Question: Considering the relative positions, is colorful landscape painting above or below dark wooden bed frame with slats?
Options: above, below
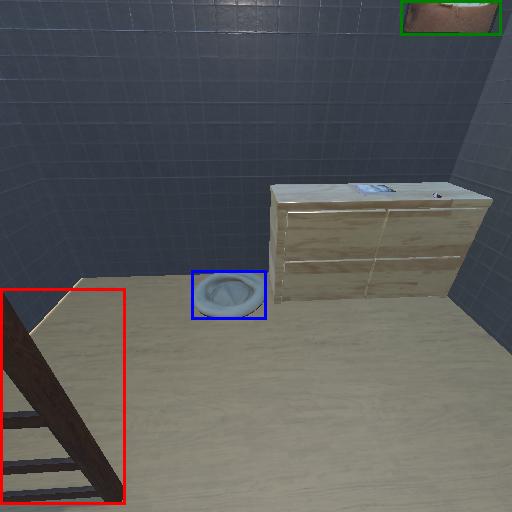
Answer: above